Question: I'm using Adobe CC and am trying to make an app for iOS using Adobe Air. I have the app created and the .swf works but when trying to publish to my iPhone, I get the following error.

I have tried to use the answers from similar questions and the solutions are not working for me. I have revoked all certificates and permissions from the developer console and my KeyChain Access and starting again but I still receive the same error. I tried renaming the app in the App ID field in the Deployment Field but nothing seems to be working, any advice / solutions?
Also, if I unclick the Post Publishing checkbox which will push the app onto my device, I receive no error but when using iTunes to install the app, I get a message displaying "installing" but goes on indefinitely.
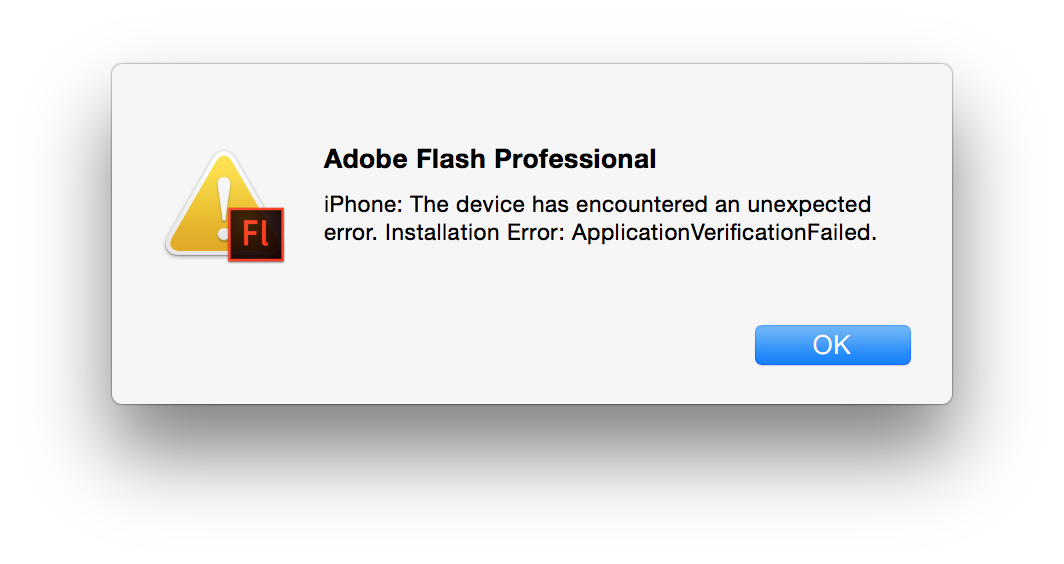
Answer: Thanks to all the advice, I found the error. It was to do with xCode, I just reinstalled it and now it works without any hiccups.